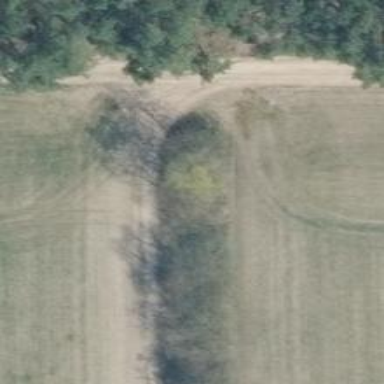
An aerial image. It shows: Row of trees in natural setting.